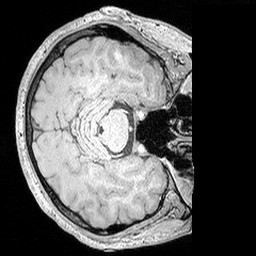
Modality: MP2RAGE
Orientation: axial
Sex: male
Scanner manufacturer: siemens
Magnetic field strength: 3 T
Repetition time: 5 s
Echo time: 0.00292 s